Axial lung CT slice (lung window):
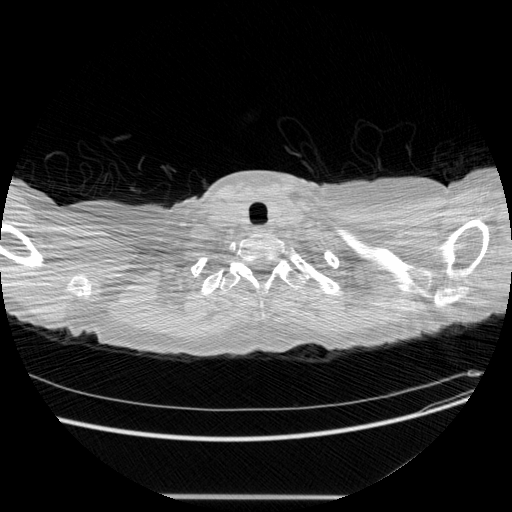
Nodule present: no